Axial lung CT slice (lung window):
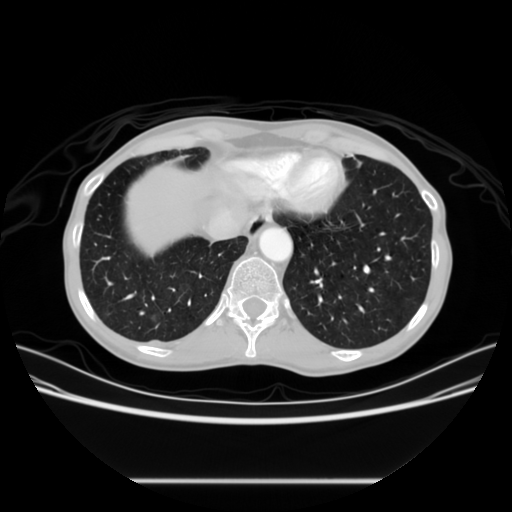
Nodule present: no